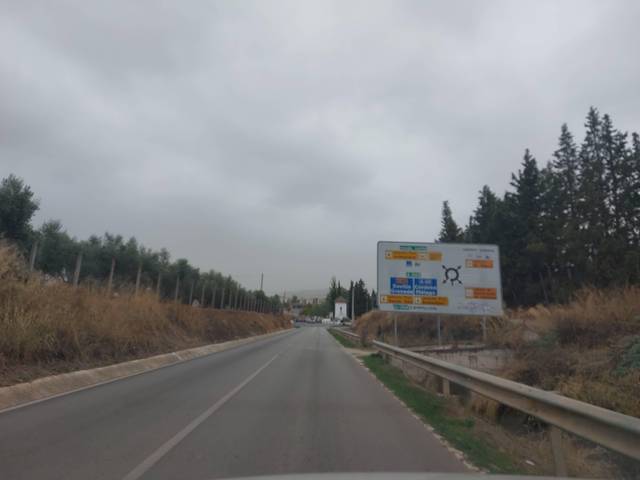
Region: Spain
Coordinates: 37.028, -4.577